Question: I have a navbar with three '<a>' tags that form the buttons to link to different pages. I am currently working on mobilization for the site, and for some reason I cant make the dropdown display the buttons in block format.
My code:
'''
<span class="nav navbar-nav inline">
<a href="#page-top" class="navbuttons"></a>
<a href="contact" class="navbuttons">Contact</a>
<a href="aboutus" class="navbuttons">About Us</a>
<a href="projects" class="navbuttons">Projects</a>
</span>
.navbuttons {
font-size: 24px;
display: inline-block;
float: right;
clear: left;
margin-right: 24px;
padding-right: 10px;
padding-left: 10px;
margin-top: 10px;
color: white;
font-weight: 700;
}
@media (max-width: 768px) {
a.navbuttons {
display: block;
}
}
'''

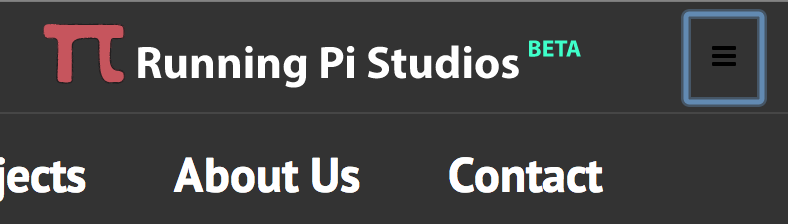
Answer: You need to remove the 'float' as well to get the expected behaviour of 'block' element ()
'''
@media (max-width: 768px) {
a.navbuttons {
display: block;
float:none;
}
}
'''
## Demo